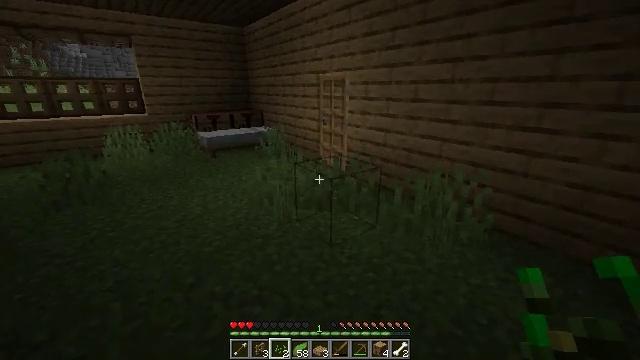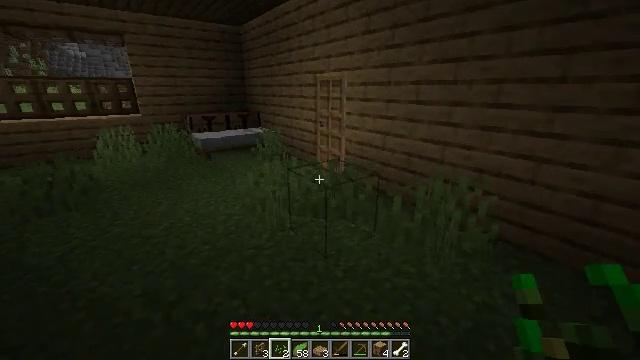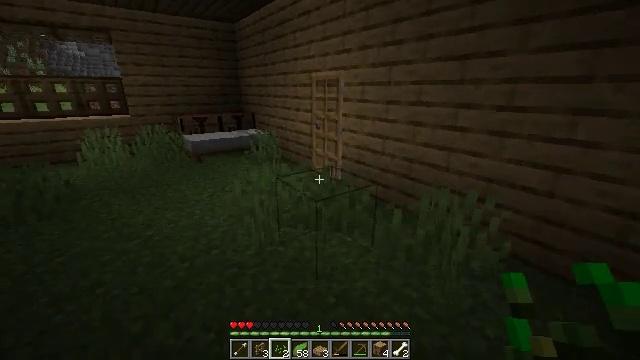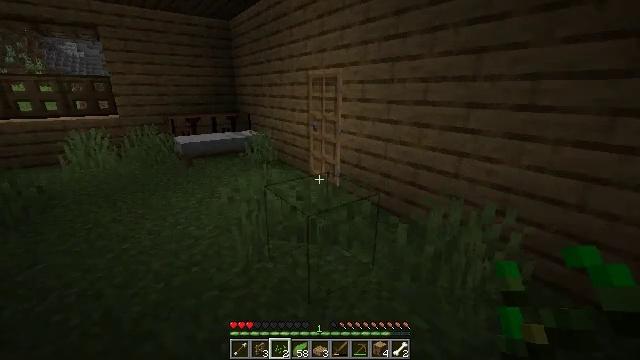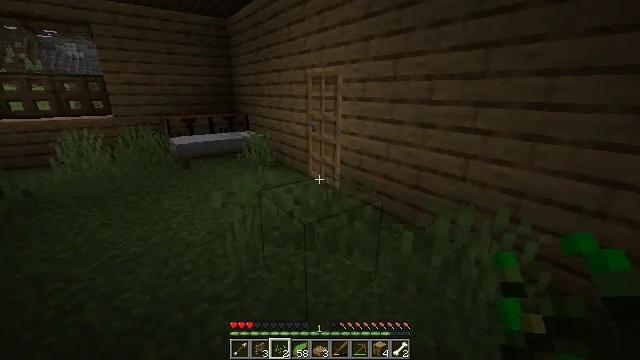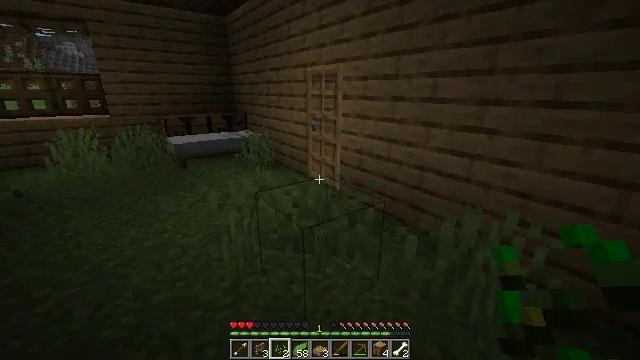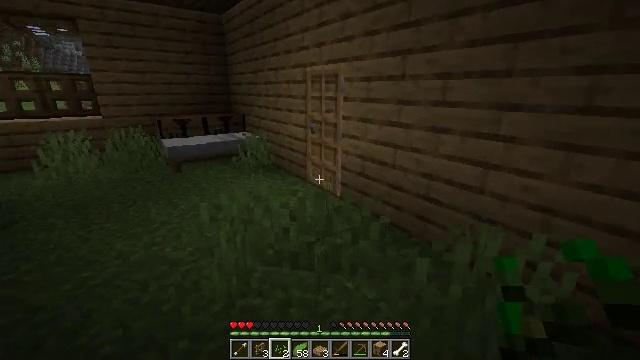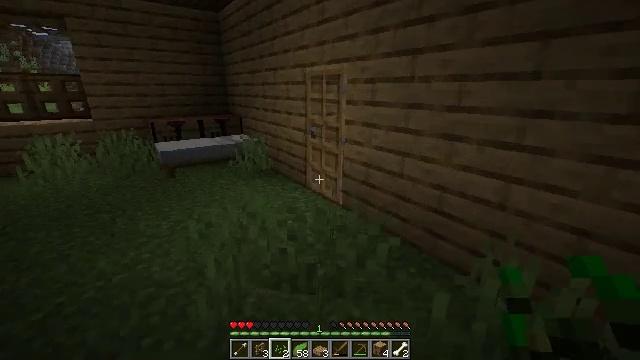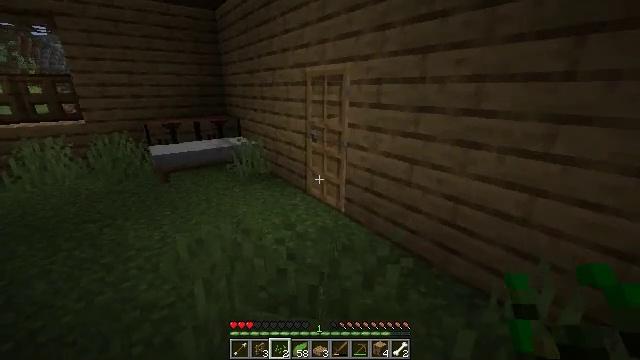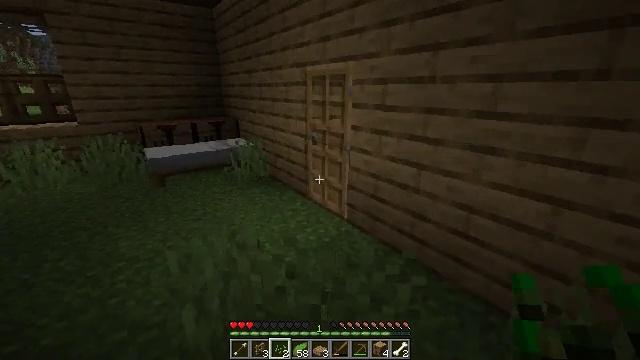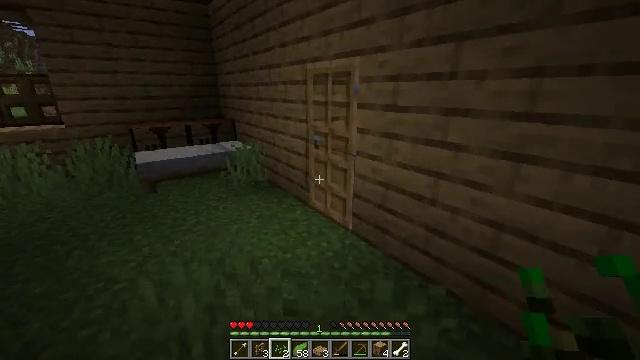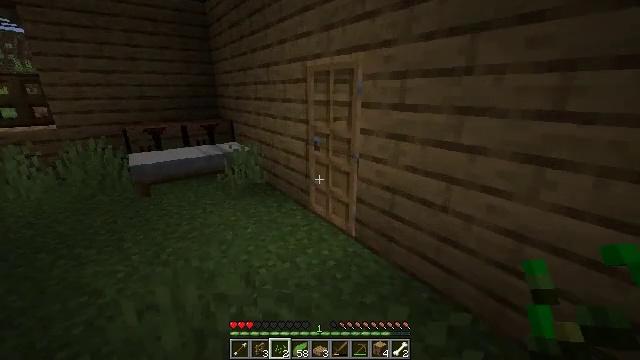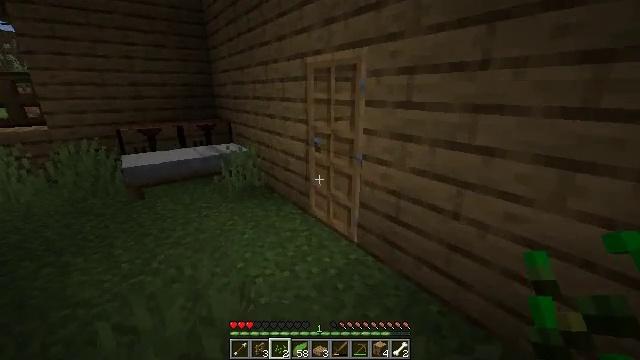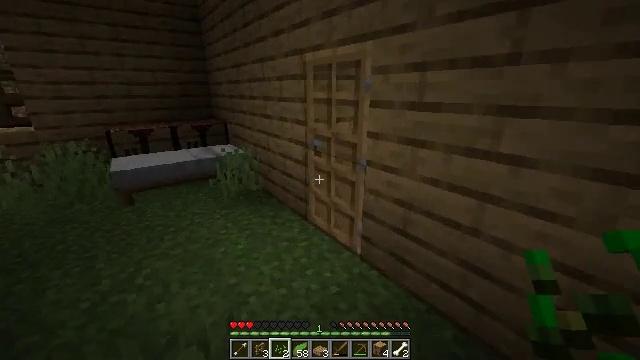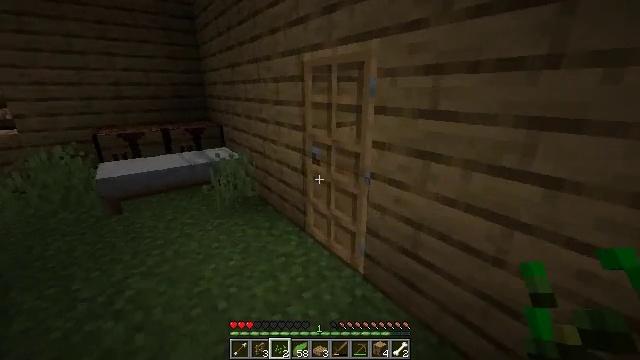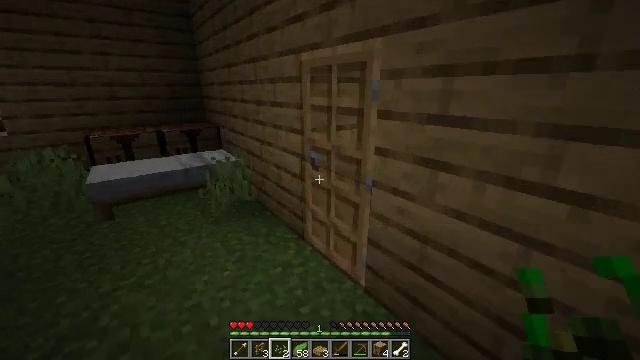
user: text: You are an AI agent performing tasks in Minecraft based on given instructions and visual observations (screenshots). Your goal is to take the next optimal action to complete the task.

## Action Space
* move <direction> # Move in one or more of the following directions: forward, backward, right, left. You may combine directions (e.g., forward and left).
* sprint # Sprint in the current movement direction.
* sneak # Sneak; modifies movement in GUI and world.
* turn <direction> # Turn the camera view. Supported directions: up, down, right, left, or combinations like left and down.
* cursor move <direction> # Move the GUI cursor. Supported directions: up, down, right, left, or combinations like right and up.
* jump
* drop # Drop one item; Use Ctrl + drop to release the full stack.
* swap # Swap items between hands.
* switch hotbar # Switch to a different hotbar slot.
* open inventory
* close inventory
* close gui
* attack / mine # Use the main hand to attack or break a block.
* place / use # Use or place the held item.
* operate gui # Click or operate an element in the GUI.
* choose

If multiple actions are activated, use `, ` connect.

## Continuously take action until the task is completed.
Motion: motion action
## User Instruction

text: Gather the rose bush by attacking it.
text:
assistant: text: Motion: move forward
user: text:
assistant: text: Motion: move forward
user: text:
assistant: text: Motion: move forward
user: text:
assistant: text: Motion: move forward
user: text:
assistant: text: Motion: move forward
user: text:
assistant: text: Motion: move forward
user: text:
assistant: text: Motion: move forward
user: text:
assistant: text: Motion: move forward
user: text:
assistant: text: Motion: move forward
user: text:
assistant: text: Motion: move forward
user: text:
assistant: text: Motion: move forward
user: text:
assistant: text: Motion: move forward
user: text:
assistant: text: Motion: move forward
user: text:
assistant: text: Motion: move forward
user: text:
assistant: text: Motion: move forward
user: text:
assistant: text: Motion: move forward
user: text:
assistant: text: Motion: move forward
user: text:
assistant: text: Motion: move forward, use / place
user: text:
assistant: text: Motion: move forward, use / place
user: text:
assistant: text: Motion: move forward, use / place
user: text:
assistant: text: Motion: move forward
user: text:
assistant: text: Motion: move forward
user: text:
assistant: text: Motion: move forward, turn right
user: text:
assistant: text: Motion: move forward, turn right
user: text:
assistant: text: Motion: move forward, turn right
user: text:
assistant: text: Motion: move forward, turn right
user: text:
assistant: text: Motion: move forward
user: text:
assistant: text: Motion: move forward
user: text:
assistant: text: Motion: move forward, turn right
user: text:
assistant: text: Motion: move forward, turn right